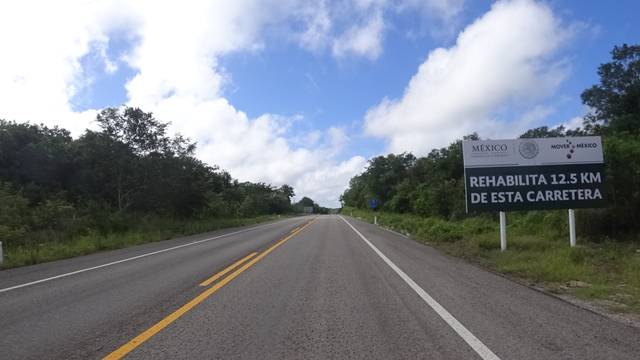
Region: Mexico
Coordinates: 20.381, -89.77